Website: bh-photo
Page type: address-validator
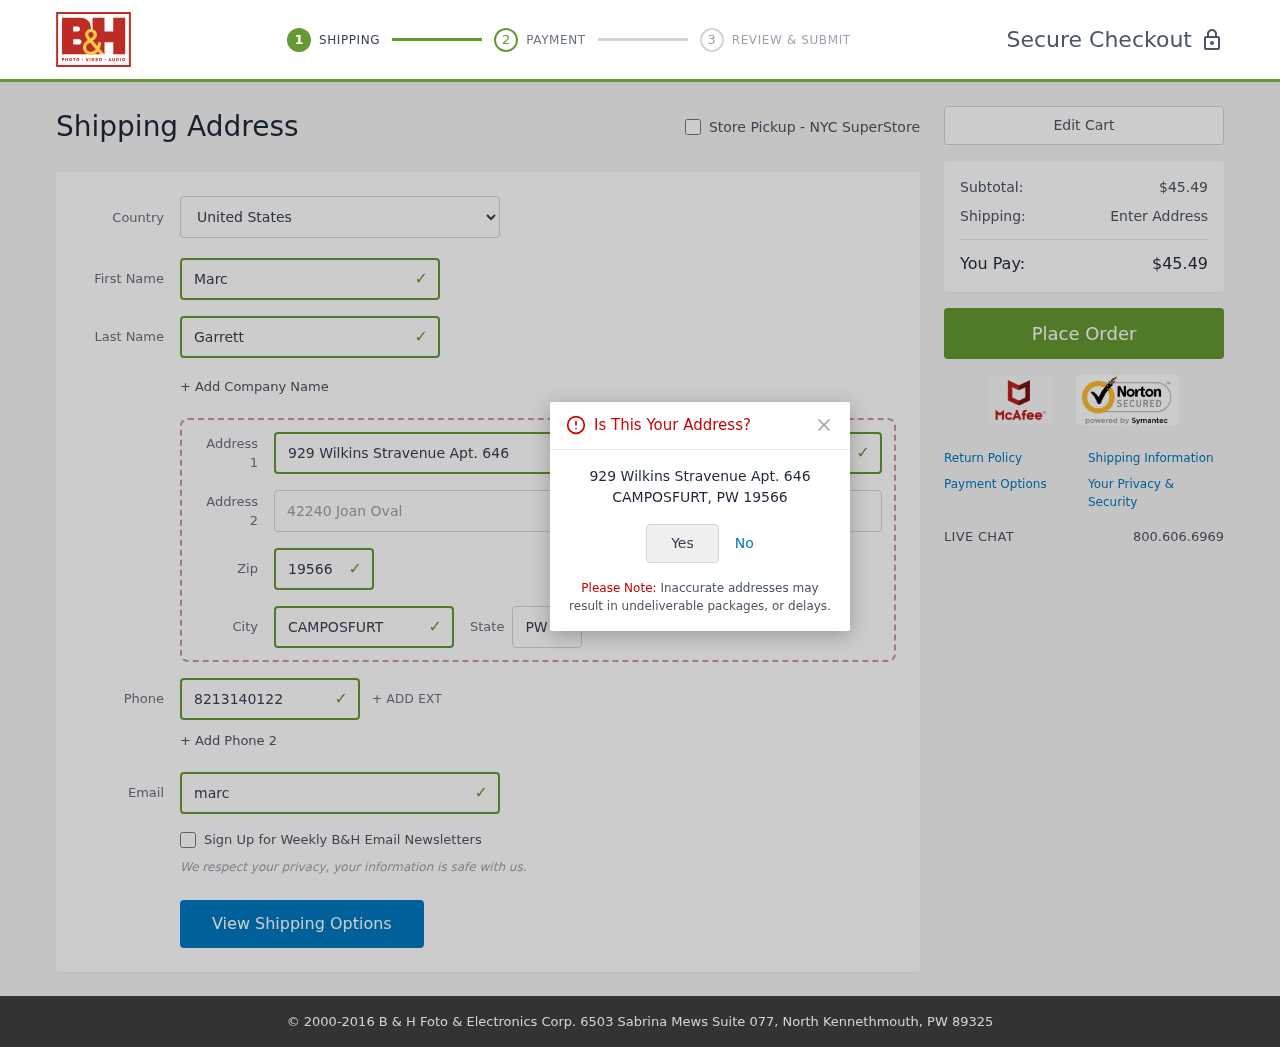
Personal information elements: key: PII_CITY
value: Camposfurt
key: PII_COUNTRY
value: United States
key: PII_EMAIL
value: marcgarrett@hotmail.com
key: PII_FIRSTNAME
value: Marc
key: PII_LASTNAME
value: Garrett
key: PII_PHONE
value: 8213140122
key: PII_POSTCODE
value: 19566
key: PII_STATE_ABBR
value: PW
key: PII_STREET
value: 929 Wilkins Stravenue Apt. 646
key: PII_STREET2
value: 42240 Joan Oval
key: PII_CITY_CONFIRM
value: CAMPOSFURT
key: PII_STATE
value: PW
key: PII_POSTCODE_FULL
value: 19566
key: PII_POSTCODE_NUMERIC
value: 19566
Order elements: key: ORDER_SUBTOTAL
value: $45.49
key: ORDER_TOTAL
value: $45.49